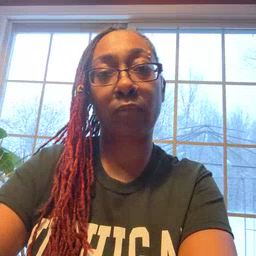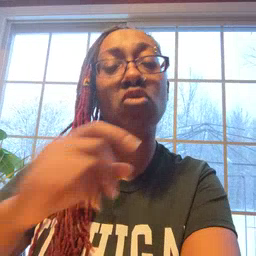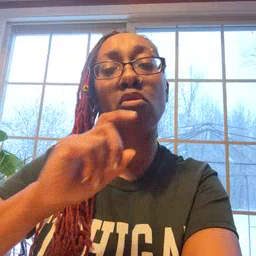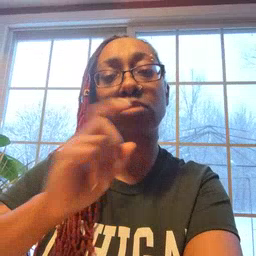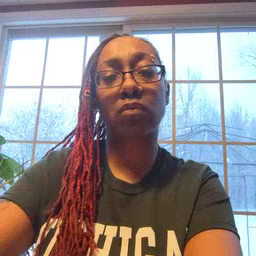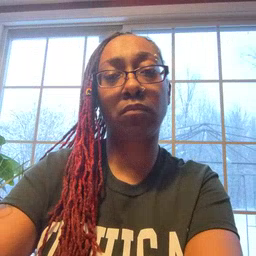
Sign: garbage